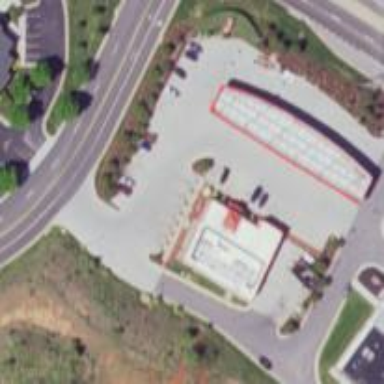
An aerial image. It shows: Convenience shop.